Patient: sex M, age 21
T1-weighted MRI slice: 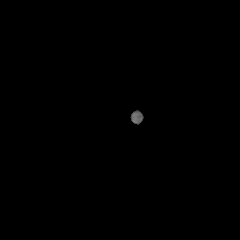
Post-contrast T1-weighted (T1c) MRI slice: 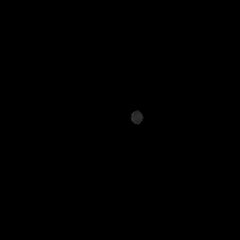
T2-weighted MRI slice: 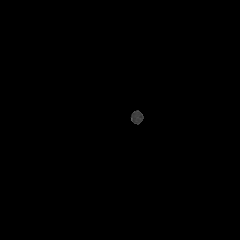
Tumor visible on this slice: no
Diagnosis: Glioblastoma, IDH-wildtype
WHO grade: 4